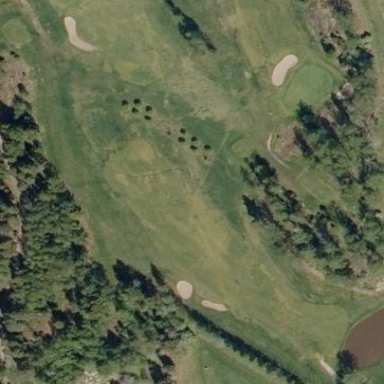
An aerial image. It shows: Golf fairway surrounded by grass.